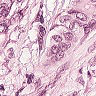
Metastatic tissue present: yes